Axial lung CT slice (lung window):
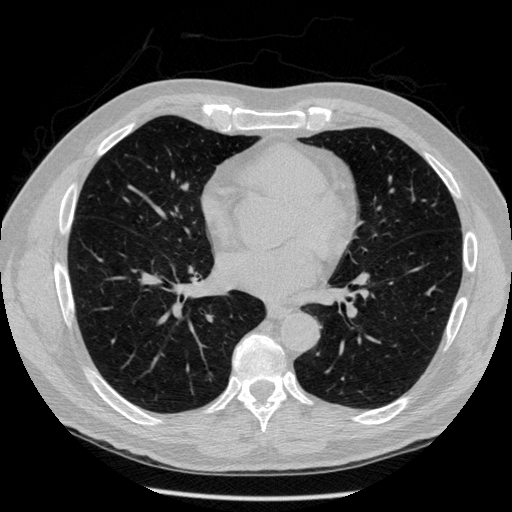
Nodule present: no